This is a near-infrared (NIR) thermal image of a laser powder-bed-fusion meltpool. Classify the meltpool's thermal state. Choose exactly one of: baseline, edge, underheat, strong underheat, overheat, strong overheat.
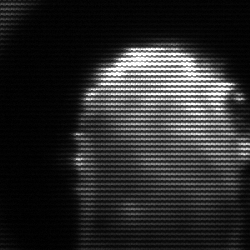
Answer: baseline